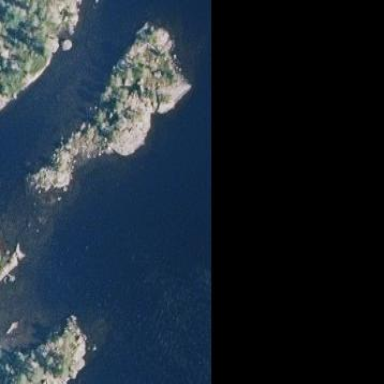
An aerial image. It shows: Islet.